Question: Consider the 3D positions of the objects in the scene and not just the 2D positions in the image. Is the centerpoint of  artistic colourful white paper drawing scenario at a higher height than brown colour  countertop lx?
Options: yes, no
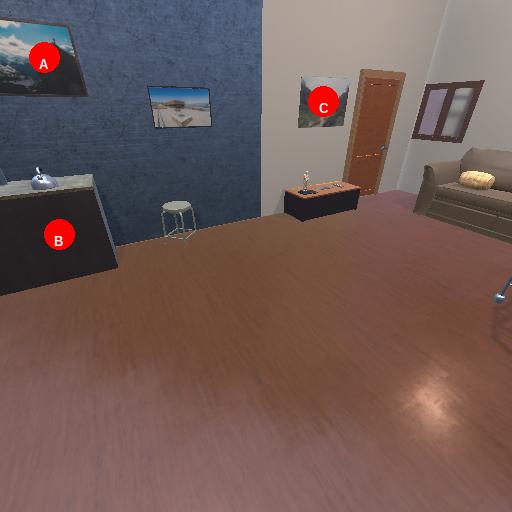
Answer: yes